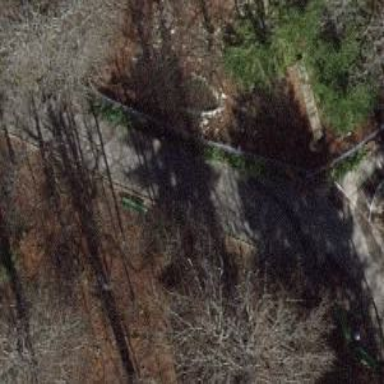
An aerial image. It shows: Bench.